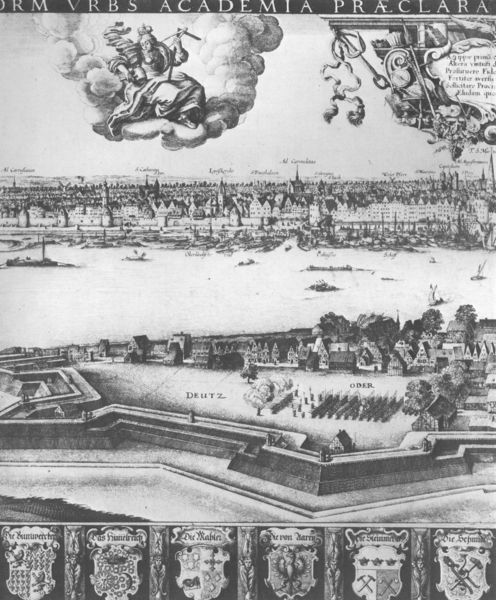
Titel: Große Ansicht der Stadt Köln von Deutz aus
Künstler: Wenzel Hollar
Institution: Köln, Stadtmuseum
Schlagwörter: gott, himmel, mann, meer, weiß, bäume, fluss, stadt, schwarz, haus, park, wolke, ober, häuser, gewässer, kirche, boot, boote, engel, garten, schiff, schiffe, schrift, ansicht, mauer, grafik, graphik, hafen, befestigung, stadtansicht, eva, druck, druckgraphik, druckgrafik, stich, militär, text, heer, wappen, karte, hammer, stadtmauer, löwe, madonna, familien, rhein, köln, altstadt, zirkel, gottvater, oder, stadtbefestigung, stadtansciht, deutz, ider, instich